Interaction volume radius: 5 \u00c5
Interaction volume height: 25 \u00c5
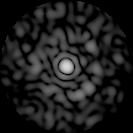
Disorder parameter: 0.8368